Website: walmart
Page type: cart
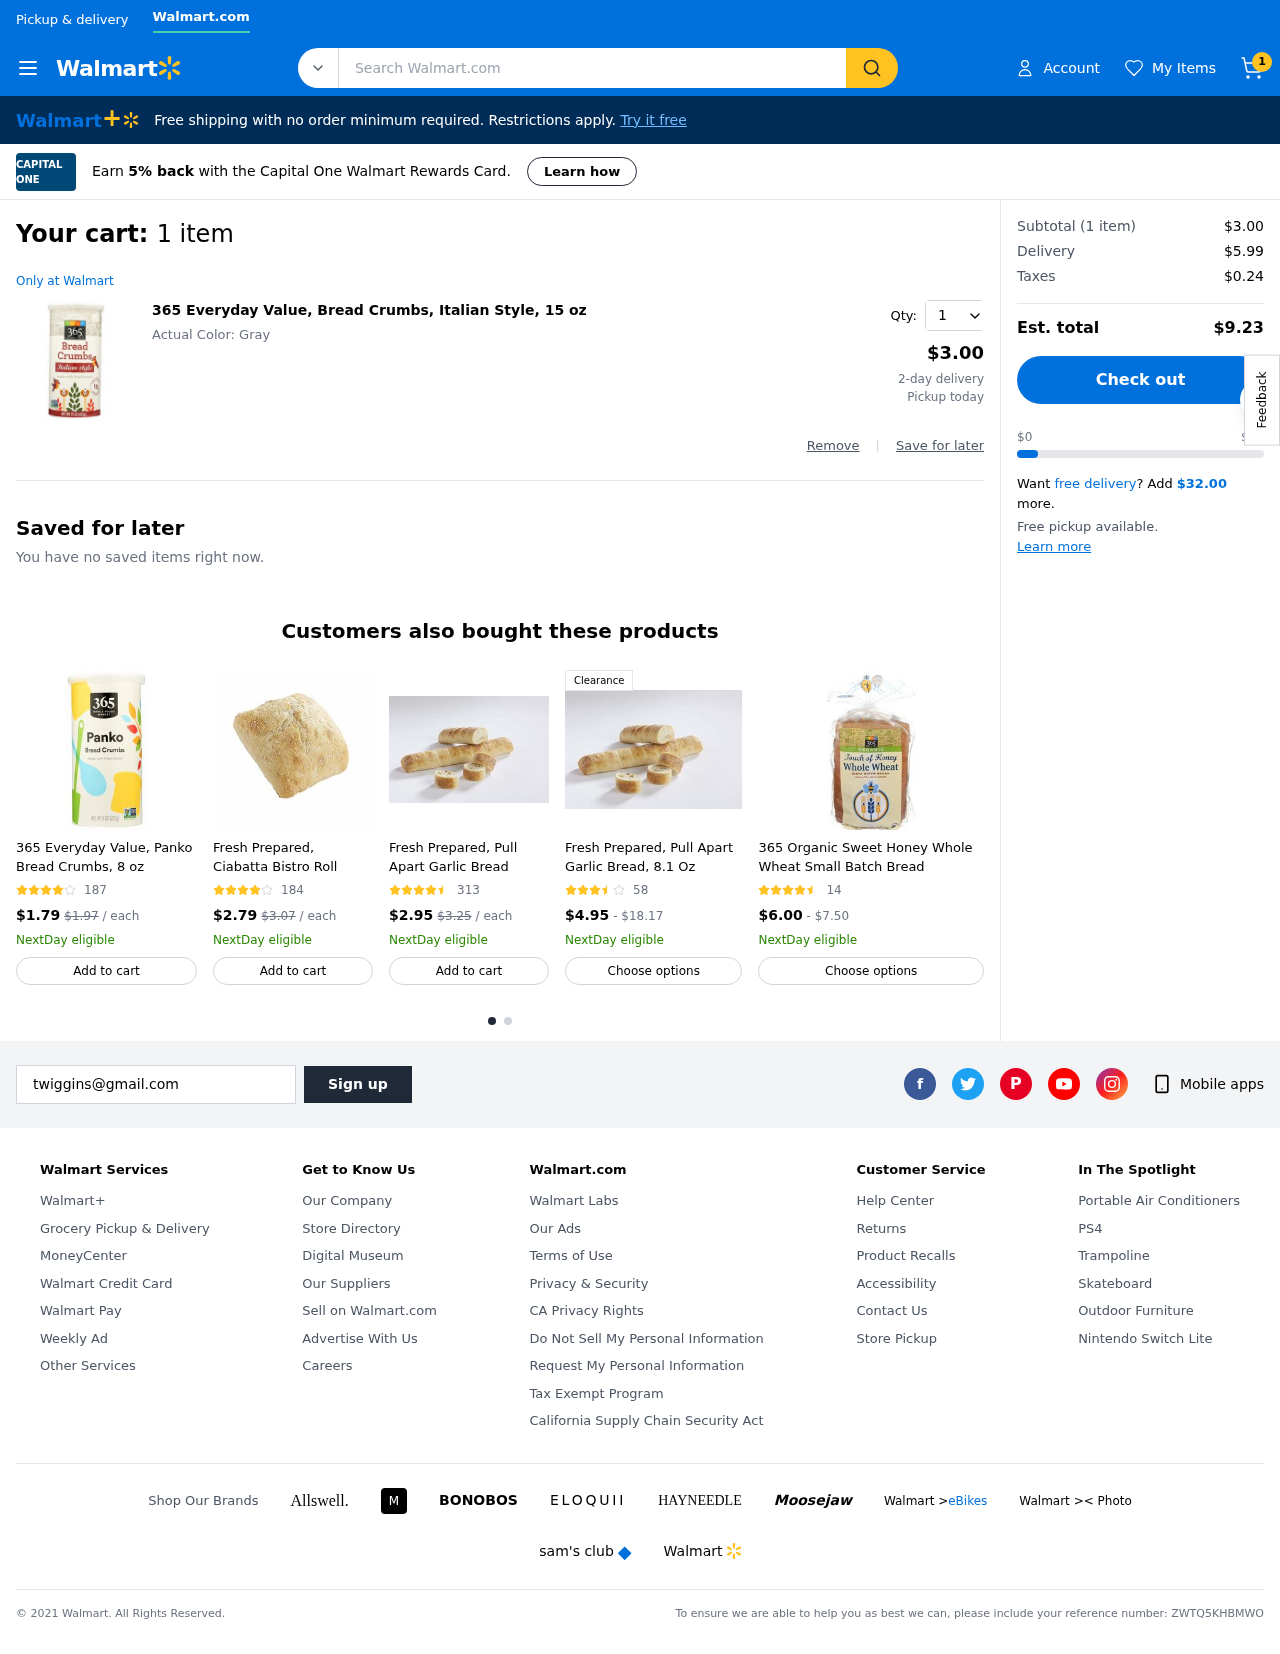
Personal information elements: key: PII_EMAIL
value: twiggins@gmail.com
Product elements: key: PRODUCT1_NAME
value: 365 Everyday Value, Bread Crumbs, Italian Style, 15 oz
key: PRODUCT1_PRICE
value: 3
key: PRODUCT1_QUANTITY
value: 1
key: PRODUCT2_NAME
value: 365 Everyday Value, Panko Bread Crumbs, 8 oz
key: PRODUCT2_NUM_RATINGS
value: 187
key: PRODUCT2_PRICE
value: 1.79
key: PRODUCT3_NAME
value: Fresh Prepared, Ciabatta Bistro Roll
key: PRODUCT3_NUM_RATINGS
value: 184
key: PRODUCT3_PRICE
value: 2.79
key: PRODUCT4_NAME
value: Fresh Prepared, Pull Apart Garlic Bread
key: PRODUCT4_NUM_RATINGS
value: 313
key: PRODUCT4_PRICE
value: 2.95
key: PRODUCT5_NAME
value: Fresh Prepared, Pull Apart Garlic Bread, 8.1 Oz
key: PRODUCT5_NUM_RATINGS
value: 58
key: PRODUCT5_PRICE
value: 4.95
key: PRODUCT6_NAME
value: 365 Organic Sweet Honey Whole Wheat Small Batch Bread
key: PRODUCT6_NUM_RATINGS
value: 14
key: PRODUCT6_PRICE
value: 6
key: PRODUCT2_ORIGINAL_PRICE
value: $1.97
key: PRODUCT3_ORIGINAL_PRICE
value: $3.07
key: PRODUCT4_ORIGINAL_PRICE
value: $3.25
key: PRODUCT5_PRICE_MAX
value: $18.17
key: PRODUCT6_PRICE_MAX
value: $7.50
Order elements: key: ORDER_NUM_ITEMS
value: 1
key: ORDER_NUM_ITEMS
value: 1 item
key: ORDER_SUBTOTAL
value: $3.00
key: ORDER_SHIPPING_COST
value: $5.99
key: ORDER_TAX
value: $0.24
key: ORDER_TOTAL
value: $9.23
Search elements: key: HEADER_SEARCH
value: Search Walmart.com